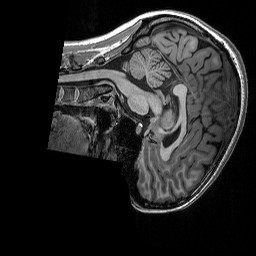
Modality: T1w
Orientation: sagittal
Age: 25
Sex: female
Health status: healthy
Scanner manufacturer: siemens
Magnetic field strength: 3 T
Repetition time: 2.3 s
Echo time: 0.00298 s